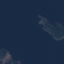
Land use / land cover: SeaLake